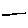
Label: line